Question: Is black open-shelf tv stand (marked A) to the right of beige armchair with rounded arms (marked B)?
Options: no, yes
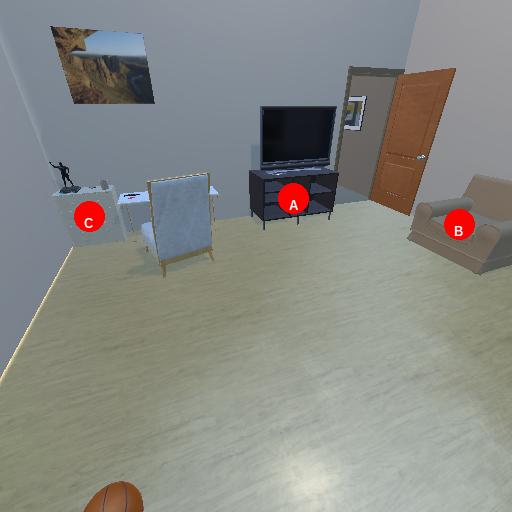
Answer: no